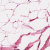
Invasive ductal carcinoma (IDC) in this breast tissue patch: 0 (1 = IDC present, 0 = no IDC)